Field crop: tomato
Growth stage: 2
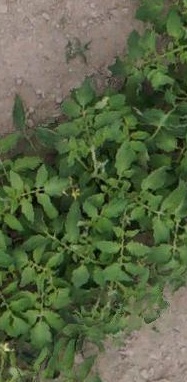
Species: tomato